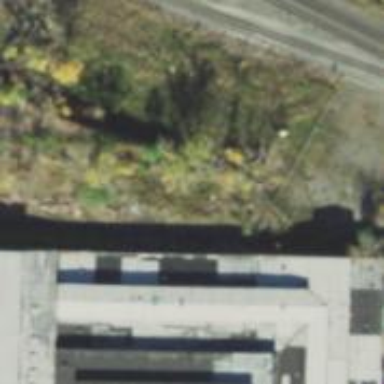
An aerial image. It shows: Abandoned railway.